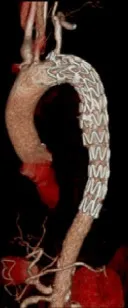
Postoperation computed tomographic angiography.
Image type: radiology (ct)